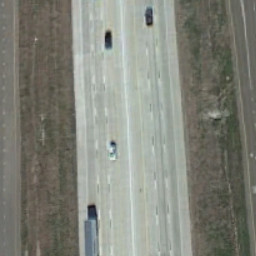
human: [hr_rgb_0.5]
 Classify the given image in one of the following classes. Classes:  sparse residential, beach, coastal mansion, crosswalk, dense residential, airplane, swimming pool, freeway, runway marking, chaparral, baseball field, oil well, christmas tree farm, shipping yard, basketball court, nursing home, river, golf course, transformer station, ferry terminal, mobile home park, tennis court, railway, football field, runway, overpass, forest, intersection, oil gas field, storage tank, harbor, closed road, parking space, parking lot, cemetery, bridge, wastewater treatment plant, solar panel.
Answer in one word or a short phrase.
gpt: freeway